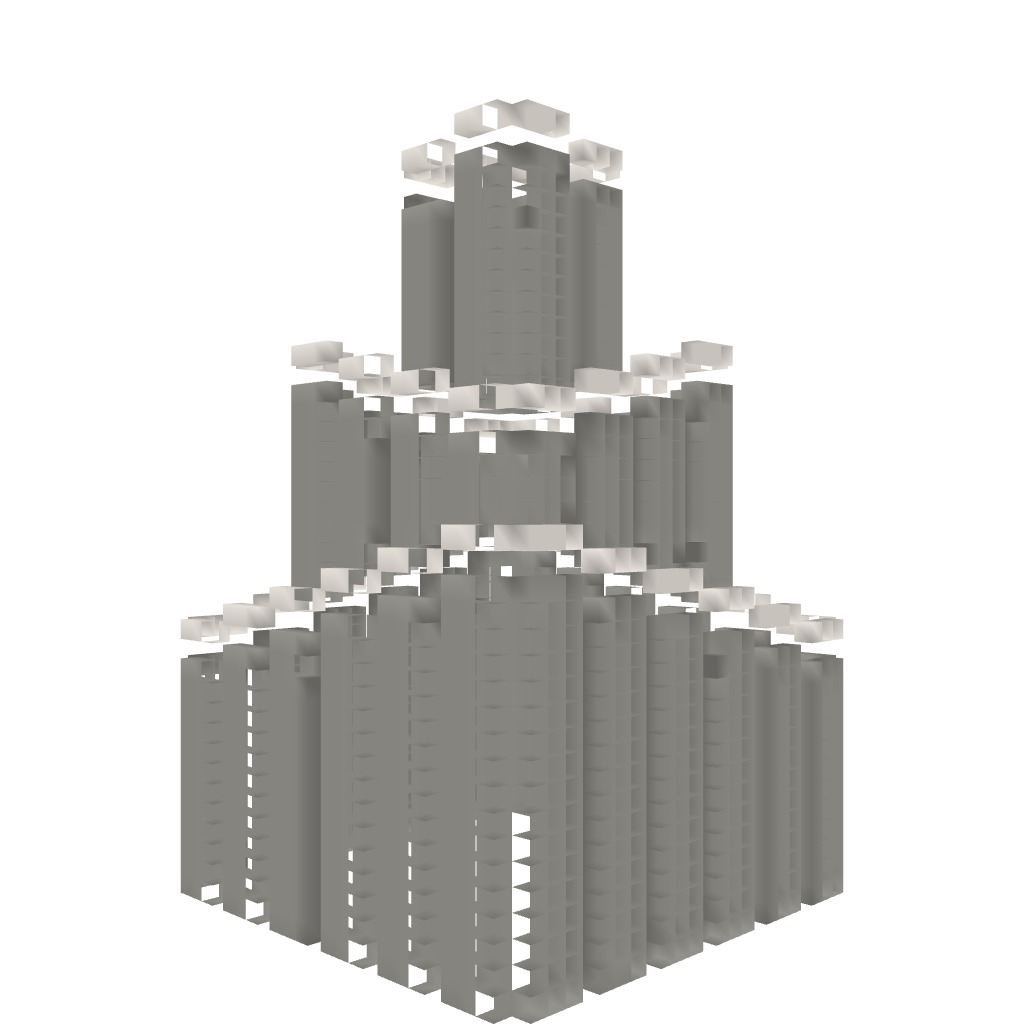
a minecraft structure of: Spawn Concept